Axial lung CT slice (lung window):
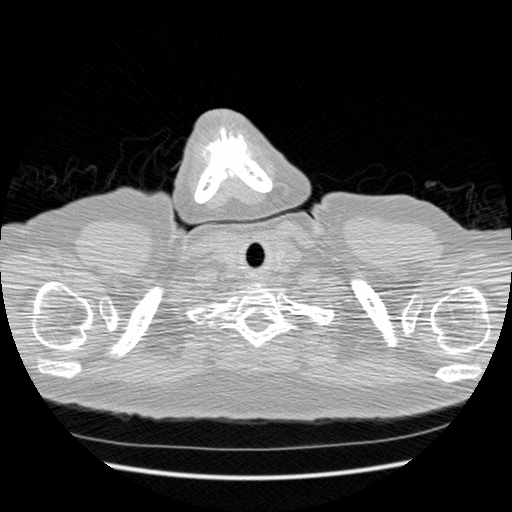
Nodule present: no